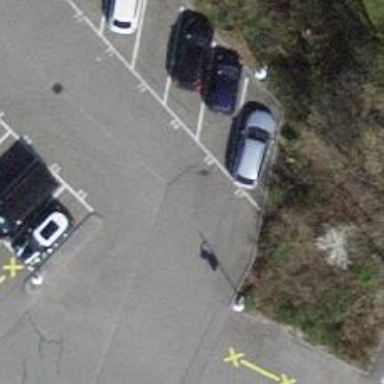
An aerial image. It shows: Parking aisle designated as service road.